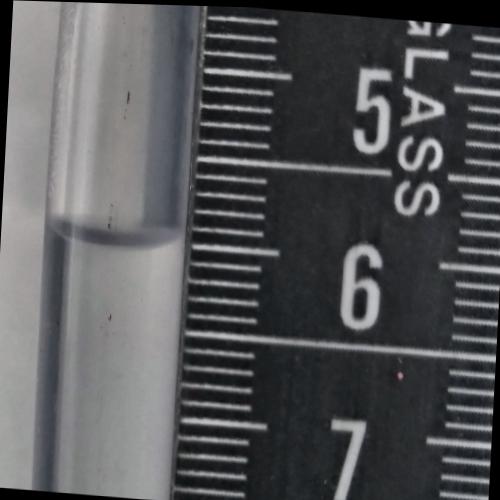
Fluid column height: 6.0 cm